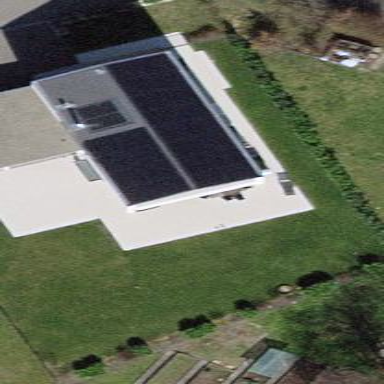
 consisting of solar photovoltaic panels."